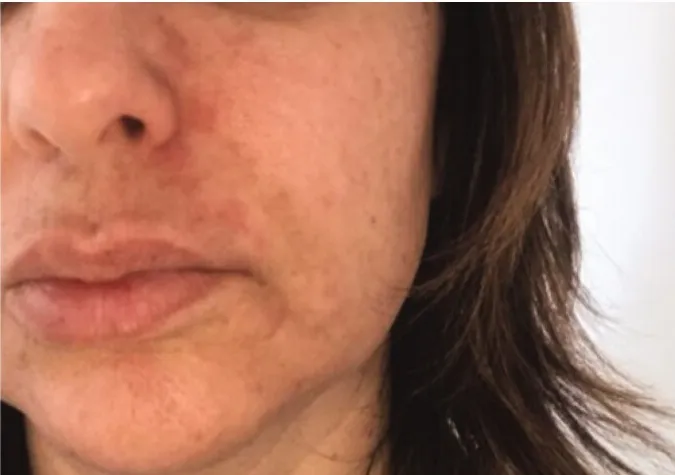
6 October 2018. Result after the 7th session in hyperbaric chamber. Patient was discharged from treatment because full reperfusion of the affected area had been achieved.
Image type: medical_photograph (skin_photograph)